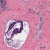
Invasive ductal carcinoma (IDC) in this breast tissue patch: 0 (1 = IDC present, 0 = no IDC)